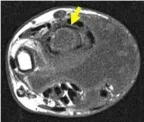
Fat-suppressed
imaging. In both the osteolytic area and the surrounding bone marrow.
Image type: radiology (mri)